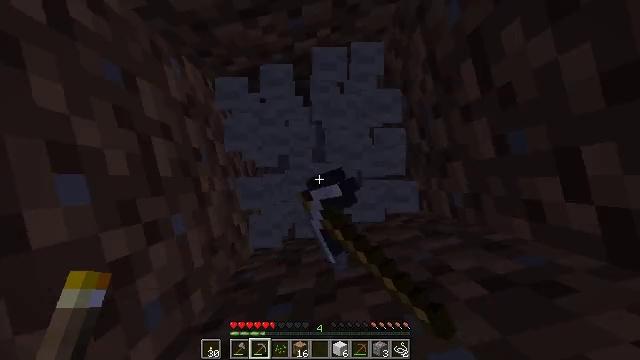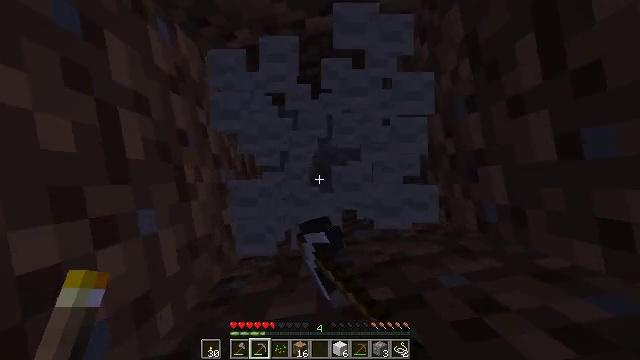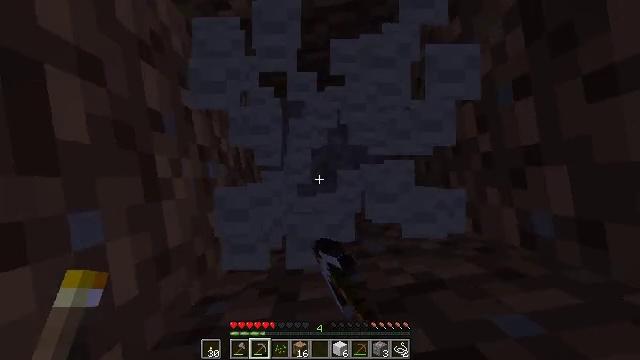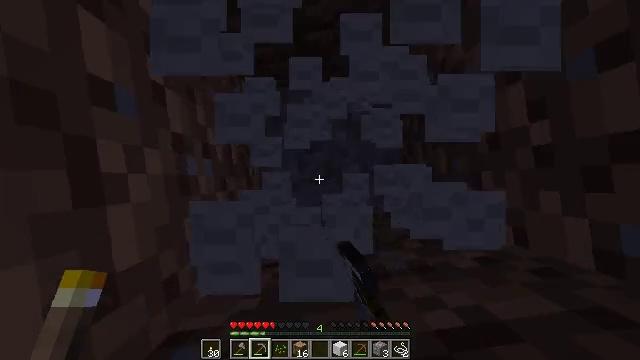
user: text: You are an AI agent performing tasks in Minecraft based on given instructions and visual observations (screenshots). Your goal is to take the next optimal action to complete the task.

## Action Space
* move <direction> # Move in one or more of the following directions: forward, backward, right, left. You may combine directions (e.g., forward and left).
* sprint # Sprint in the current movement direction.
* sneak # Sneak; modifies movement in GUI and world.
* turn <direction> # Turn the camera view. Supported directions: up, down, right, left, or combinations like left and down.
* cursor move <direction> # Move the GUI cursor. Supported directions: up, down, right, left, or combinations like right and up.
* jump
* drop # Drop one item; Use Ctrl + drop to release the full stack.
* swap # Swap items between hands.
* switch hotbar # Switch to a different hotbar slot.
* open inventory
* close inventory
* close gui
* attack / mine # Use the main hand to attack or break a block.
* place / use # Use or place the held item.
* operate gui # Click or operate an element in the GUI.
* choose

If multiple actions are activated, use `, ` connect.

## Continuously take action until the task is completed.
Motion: motion action
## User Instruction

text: Collect light gray wool by hitting it.
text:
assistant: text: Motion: turn left and down, attack / mine
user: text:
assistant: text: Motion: turn left, attack / mine
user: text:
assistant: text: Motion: attack / mine
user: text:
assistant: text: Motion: attack / mine